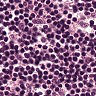
Metastatic tissue present: no